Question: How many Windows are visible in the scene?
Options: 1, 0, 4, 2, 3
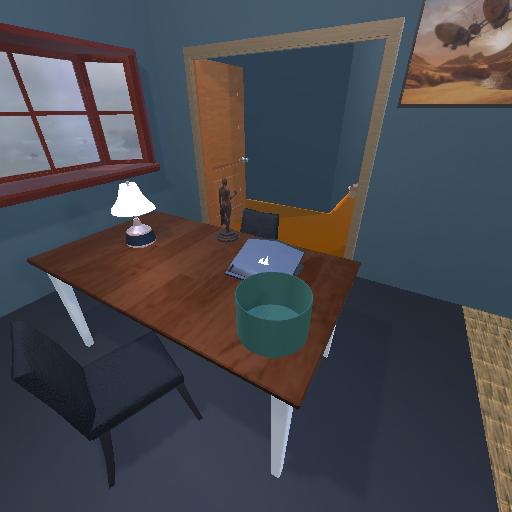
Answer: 1